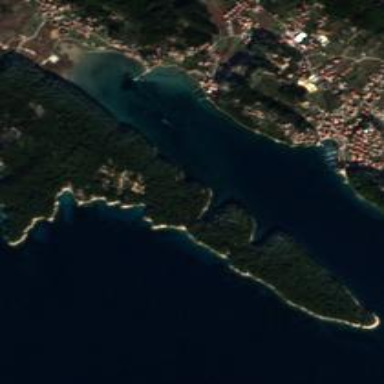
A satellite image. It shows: Beautiful bay with natural surroundings.